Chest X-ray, AP view. Patient: 20 years old, sex M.
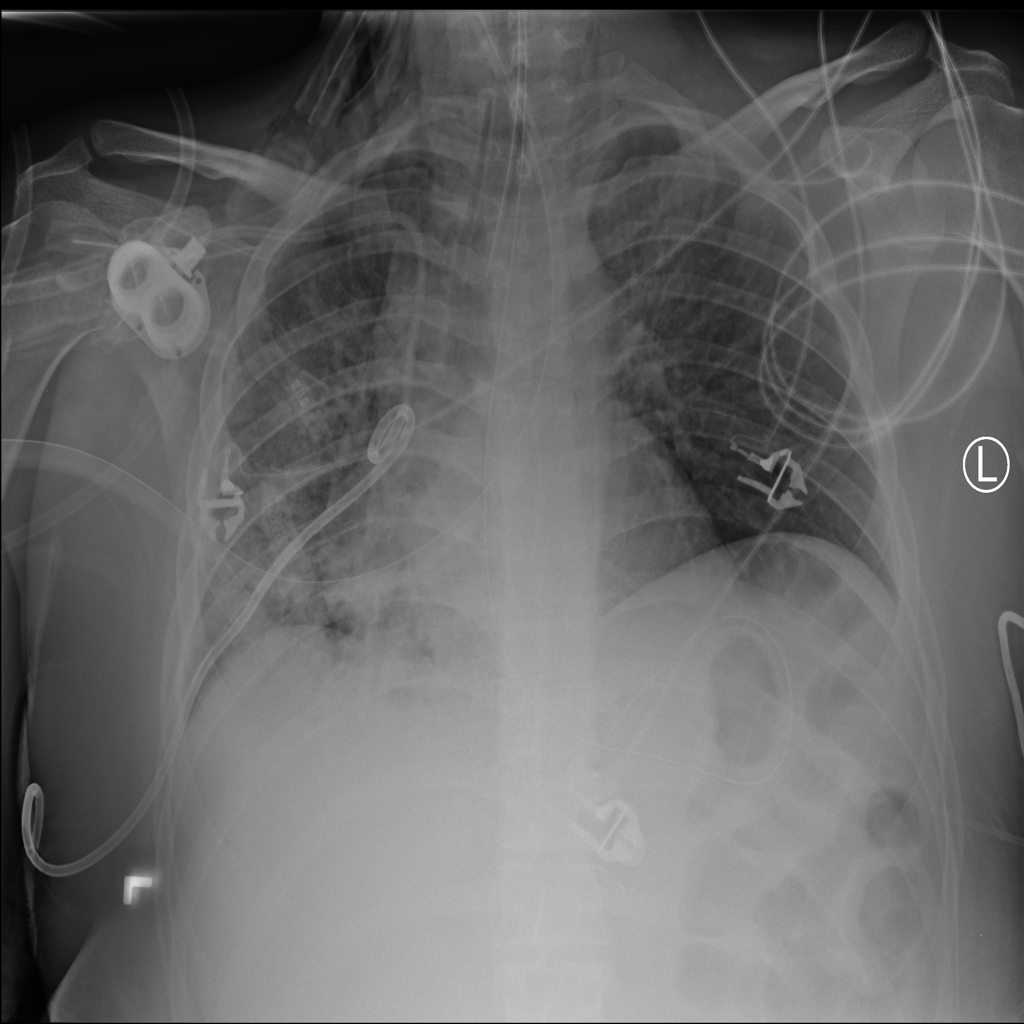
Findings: Effusion